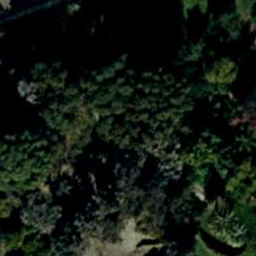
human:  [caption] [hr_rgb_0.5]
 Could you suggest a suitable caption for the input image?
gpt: There is a dense forest with some plants in the shadow .

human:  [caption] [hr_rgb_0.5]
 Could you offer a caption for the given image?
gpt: This is a forest with lots of green plants in the shadow .

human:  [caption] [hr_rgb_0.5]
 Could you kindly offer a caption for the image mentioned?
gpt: This is a dense forest with dark green plants .

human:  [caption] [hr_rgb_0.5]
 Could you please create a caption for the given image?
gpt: A dense forest with lots of green plants .

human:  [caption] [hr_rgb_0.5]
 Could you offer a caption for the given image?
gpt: A dense forest with dark green plants .